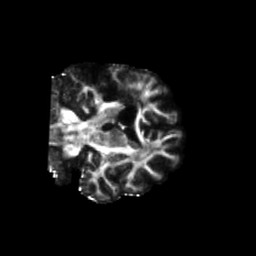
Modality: FA
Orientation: coronal
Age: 53
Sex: female
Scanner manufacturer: siemens
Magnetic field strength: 3 T
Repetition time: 5.47 s
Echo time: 0.0854 s